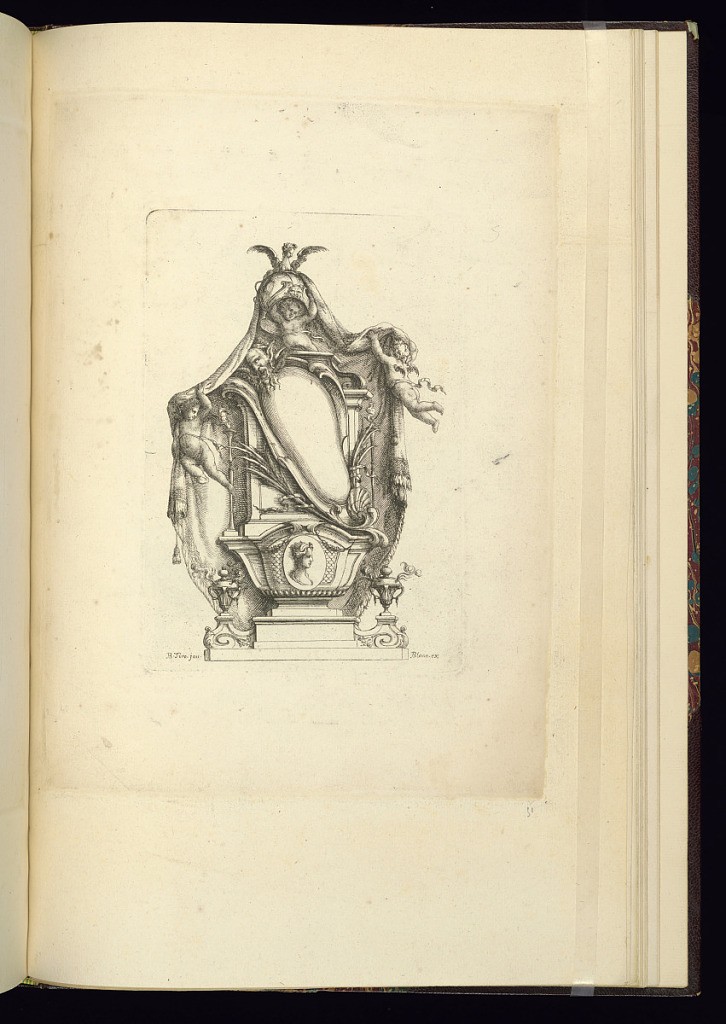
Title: Cartouche Design
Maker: Jean-Bernard Turreau, French, 1672 - 1731
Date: early 18th century
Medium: Etching on laid paper
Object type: Print
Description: Design for an asymmetrical cartouche with putti holding a draped textile with passementerie and tassels and a helmet topped with a sphynx. The cartouche is framed by scrolling leaves, fleurons, shells, mascaron (mask), palm leaves, and sitting on a pedestal or base with an oval profile portrait of a women with a fish scale pattern, and a festoon of leaves, with two incense burners on either side. The plate is signed.